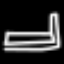
Label: bed